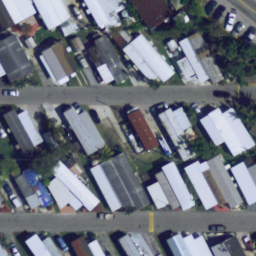
Label: residential